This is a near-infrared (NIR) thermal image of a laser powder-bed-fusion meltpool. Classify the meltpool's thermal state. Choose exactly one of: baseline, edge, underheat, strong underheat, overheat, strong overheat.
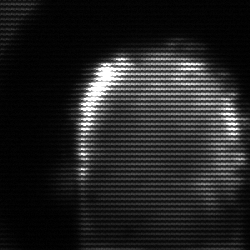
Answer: baseline